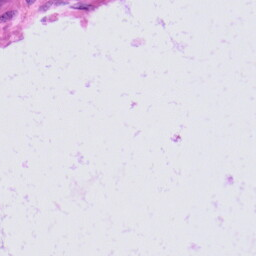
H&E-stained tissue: Skin